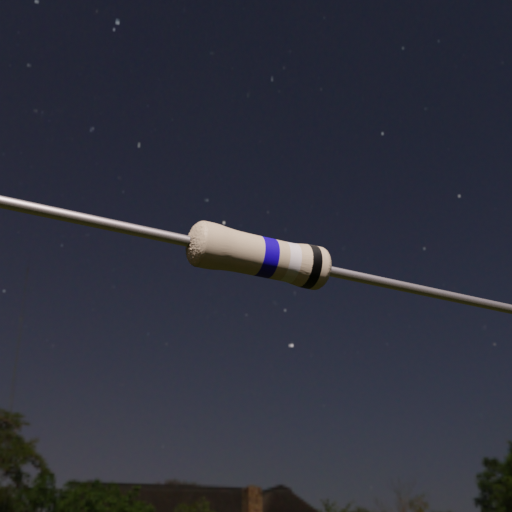
Resistor colour bands (in order): blue, white, black